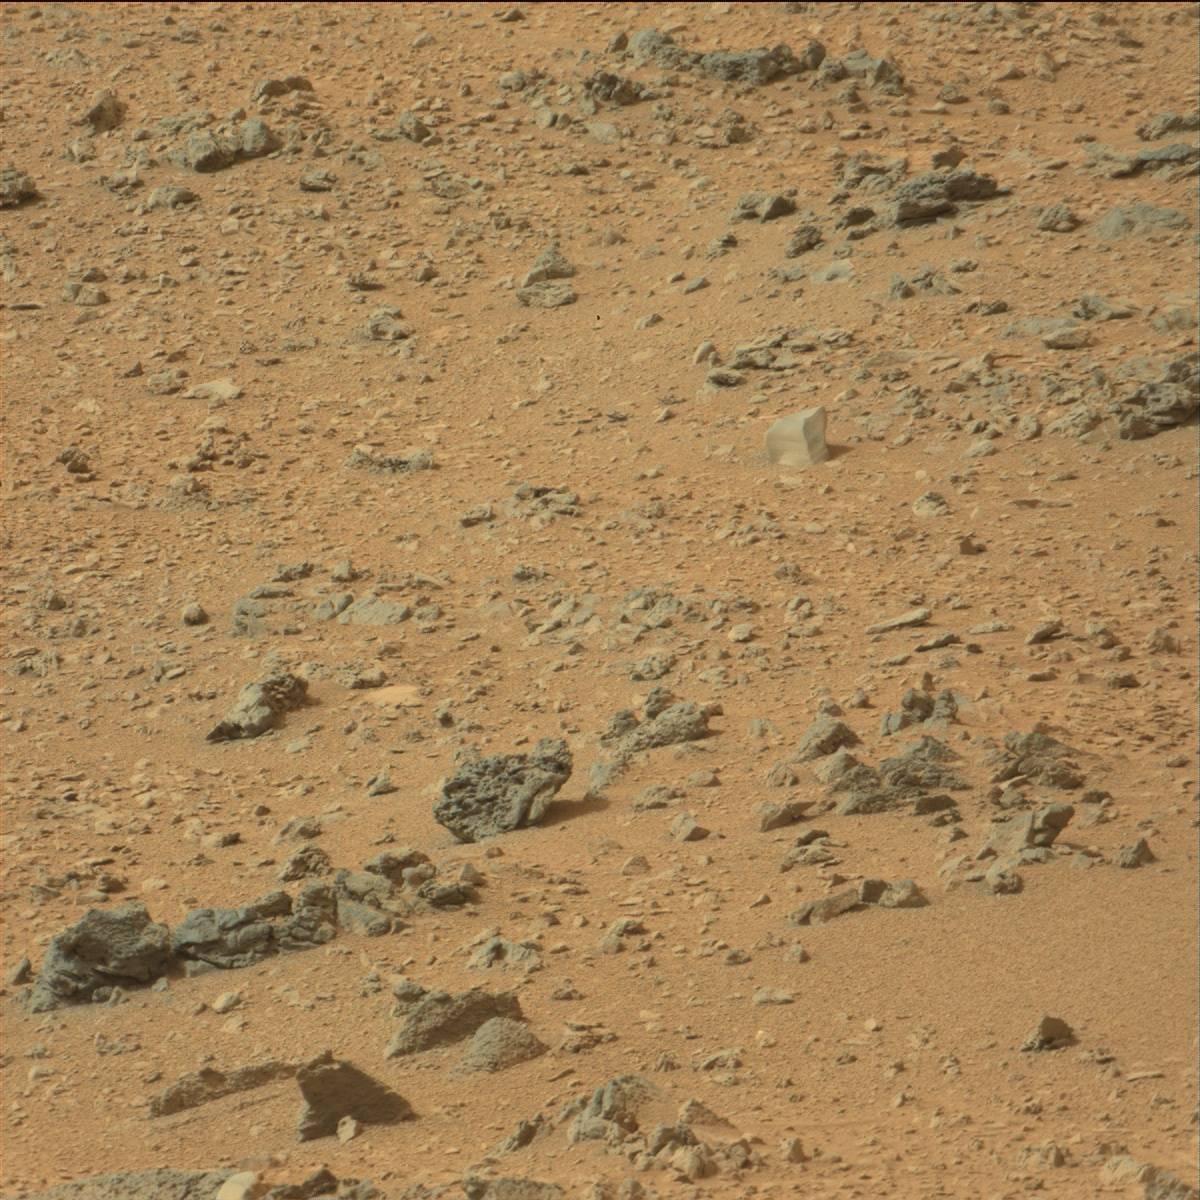
Terrain classes present: Bedrock, Sand / Soil